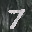
Label: 7